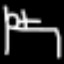
Label: bed